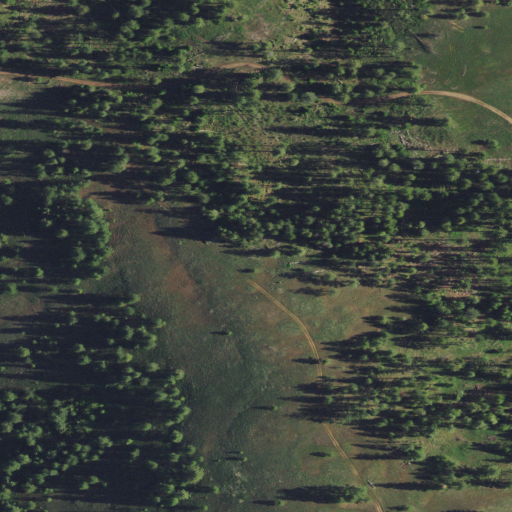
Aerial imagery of mountains in Idaho named High Breaks containing evergreen forest, shrub, and grassland